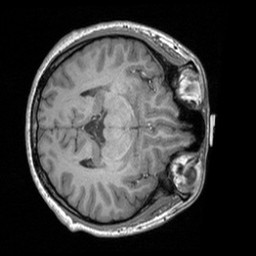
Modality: T1w
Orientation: axial
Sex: female
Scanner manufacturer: siemens
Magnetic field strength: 3 T
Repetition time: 1.9 s
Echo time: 0.00252 s